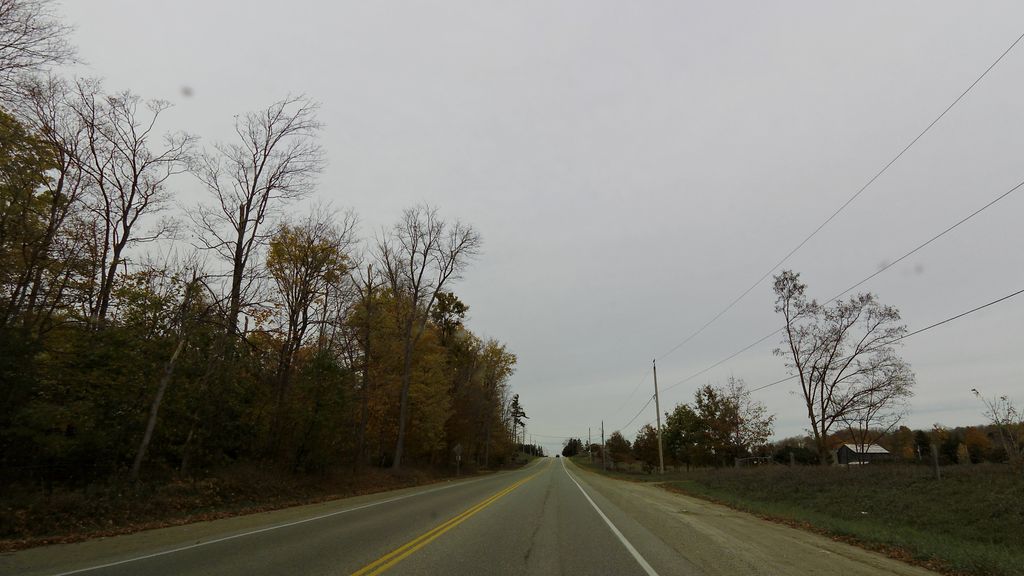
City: kitchener-waterloo